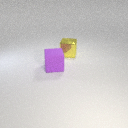
large purple rubber cube in front of large yellow metal cube